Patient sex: F
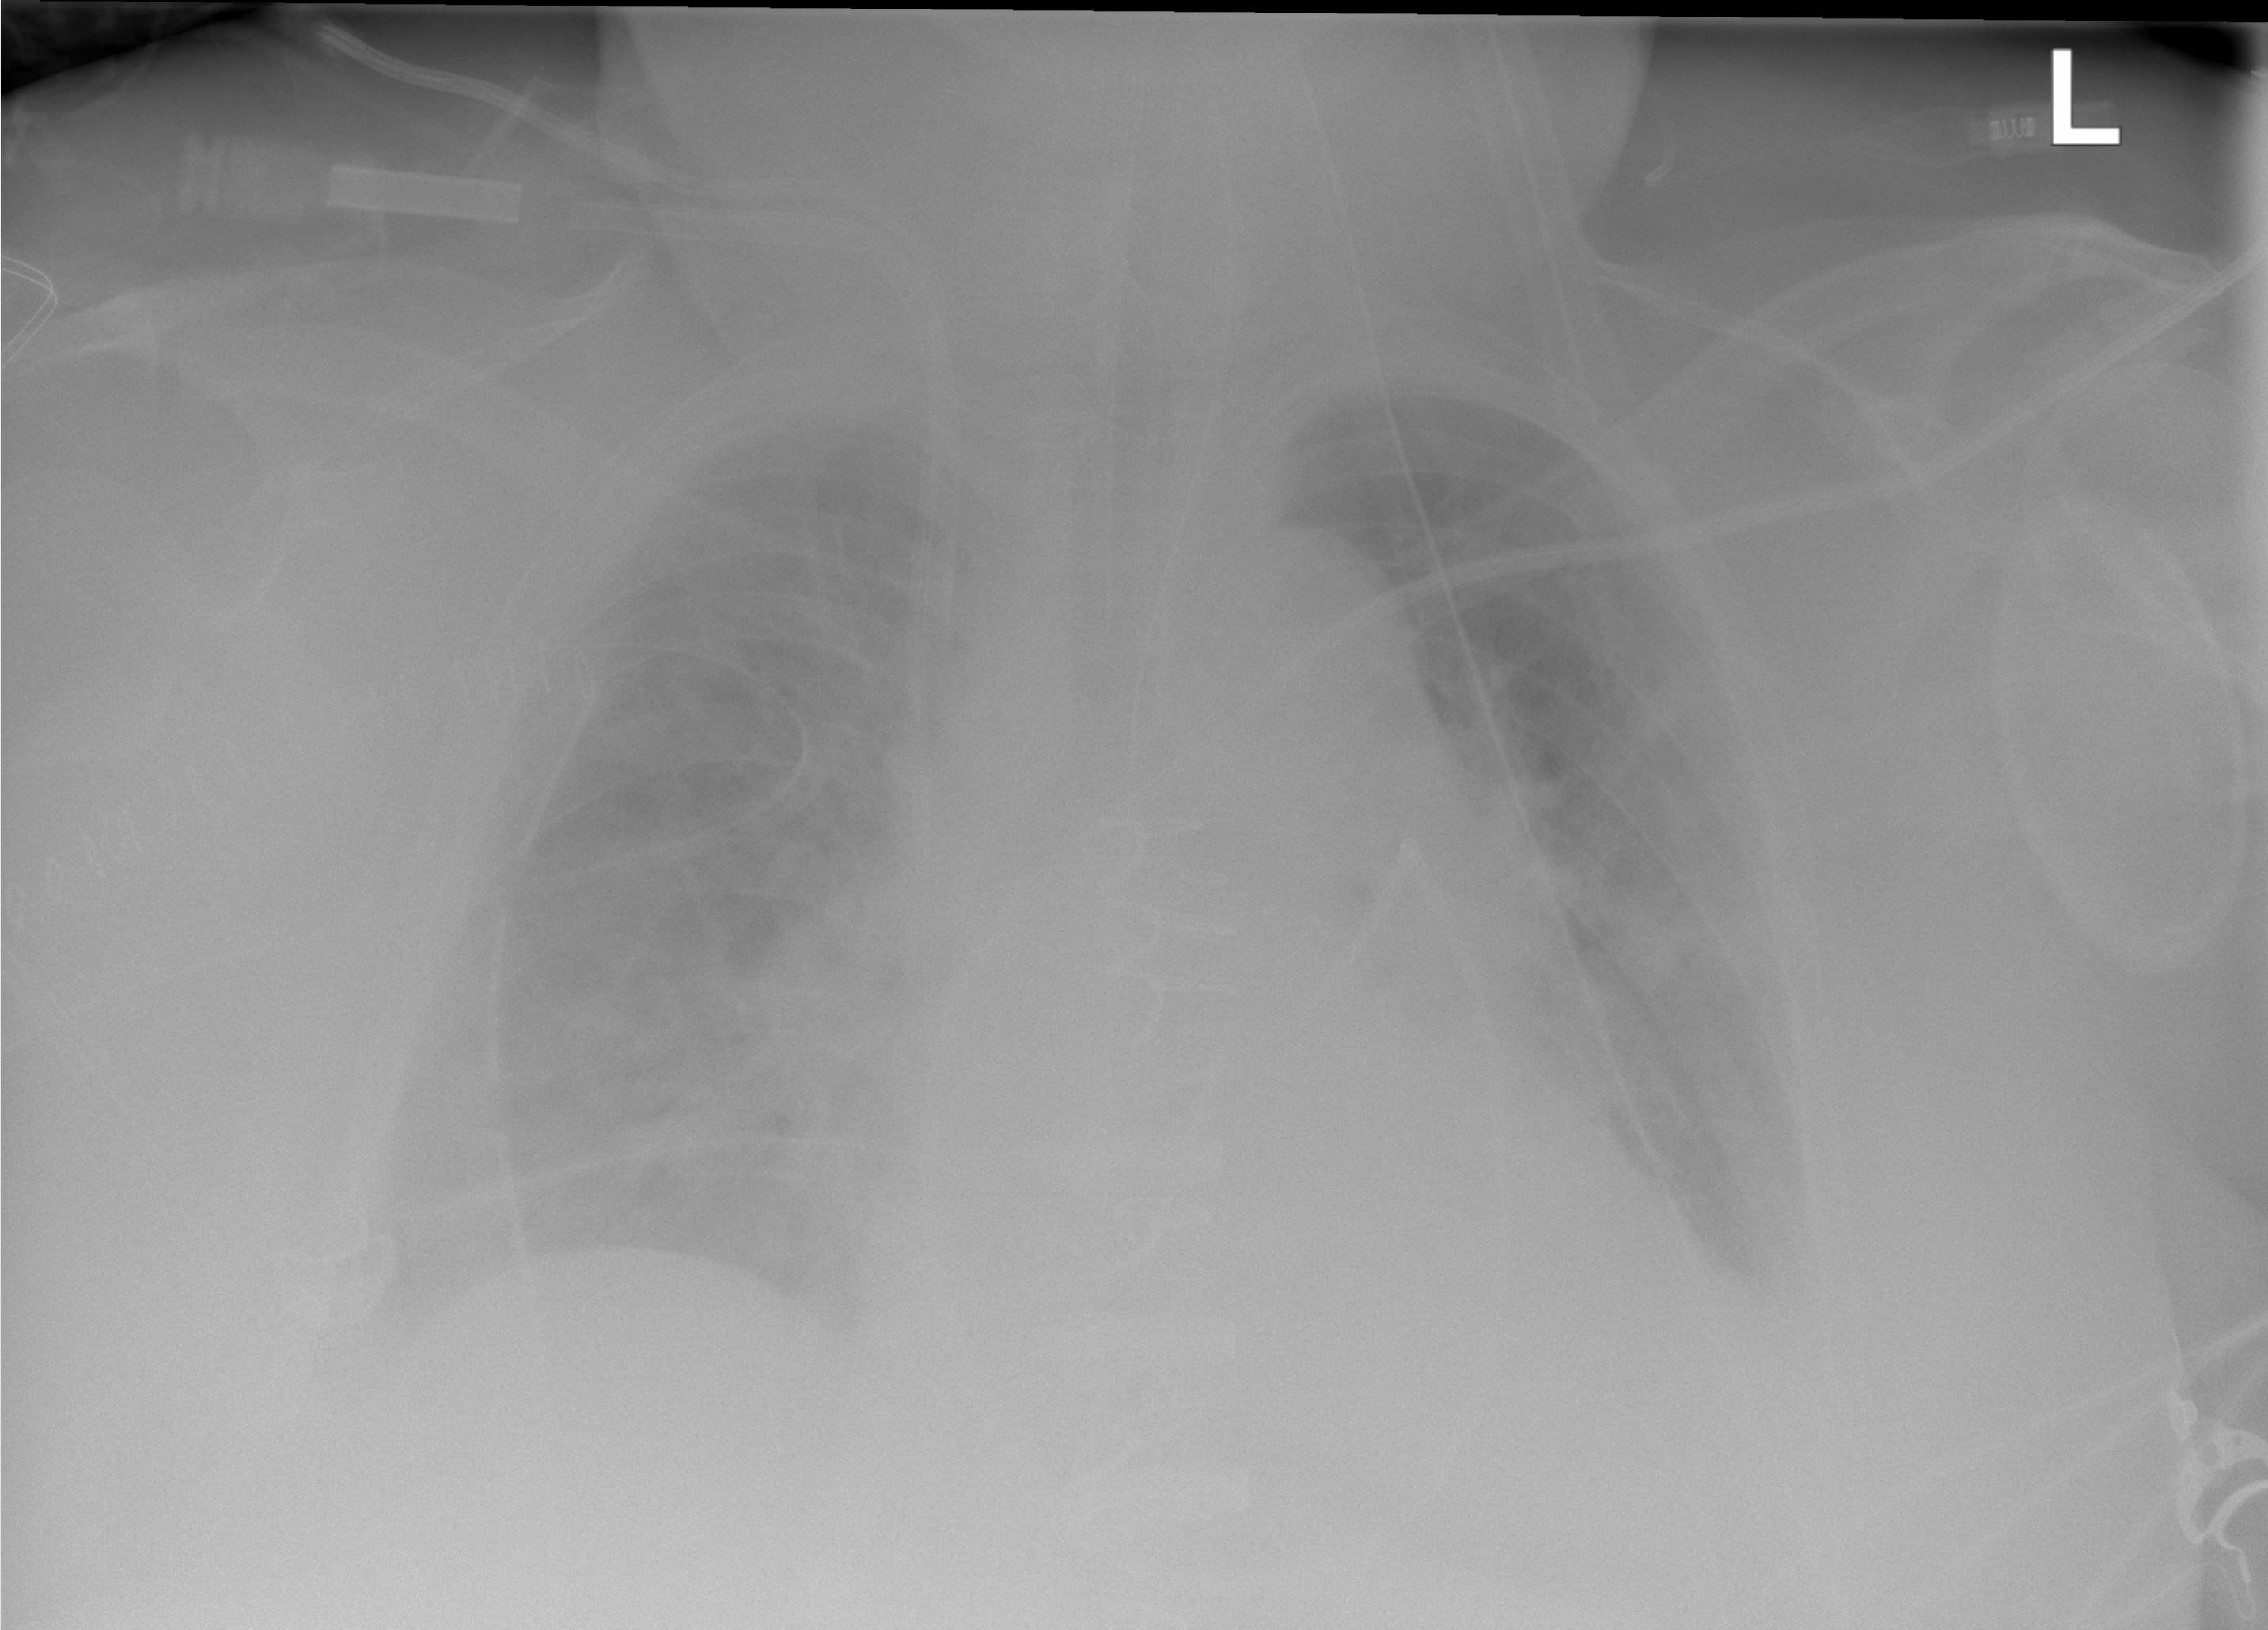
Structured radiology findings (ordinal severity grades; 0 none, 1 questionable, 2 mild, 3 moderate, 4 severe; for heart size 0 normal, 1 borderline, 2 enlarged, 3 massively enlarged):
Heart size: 2
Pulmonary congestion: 3
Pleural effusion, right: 2
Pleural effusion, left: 2
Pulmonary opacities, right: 3
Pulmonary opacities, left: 2
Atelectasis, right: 2
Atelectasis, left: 2